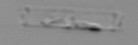
Label: Cerataulina_pelagica